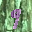
Label: 9